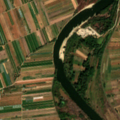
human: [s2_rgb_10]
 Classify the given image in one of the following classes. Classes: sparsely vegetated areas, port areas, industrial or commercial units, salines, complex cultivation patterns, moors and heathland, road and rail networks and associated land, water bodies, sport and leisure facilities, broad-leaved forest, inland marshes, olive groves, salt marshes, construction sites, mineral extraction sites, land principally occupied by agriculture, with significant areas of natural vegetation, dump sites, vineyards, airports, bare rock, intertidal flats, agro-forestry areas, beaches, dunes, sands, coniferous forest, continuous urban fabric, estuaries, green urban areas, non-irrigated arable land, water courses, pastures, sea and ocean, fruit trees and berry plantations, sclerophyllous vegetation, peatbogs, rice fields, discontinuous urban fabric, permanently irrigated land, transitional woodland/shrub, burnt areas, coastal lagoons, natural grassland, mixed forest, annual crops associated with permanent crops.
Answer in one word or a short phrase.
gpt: non-irrigated arable land, land principally occupied by agriculture, with significant areas of natural vegetation, transitional woodland/shrub, water courses